Question: Business starts from Monday and ends on Sunday as a complete week. So I need to group by week in SSRS. How can I do this?
I am attaching the screenshot of my requirement.

Any help will be greatly appreciated.
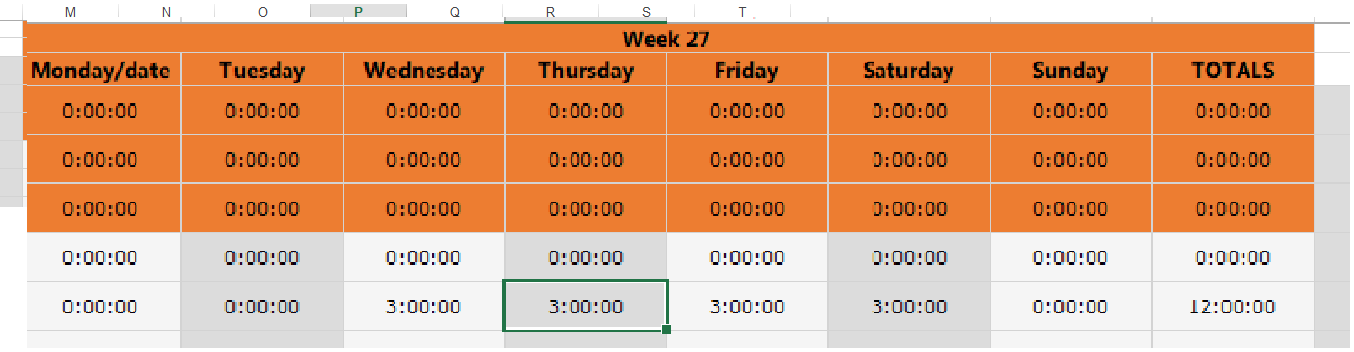
Answer: User 'SET DATEFIRST 1;'
'DATEFIRST' will set the first day of the week according to value given. 1 is for 'Monday', 2 'TUESDAY' and so on.
It will always have a fixed value for days. Like 1 will always be Monday and 7 will always be Sunday.
'SELECT @@DATEFIRST' will give the Week start day. By default it will be 7 i.e. Sunday. So if you run 'SET DATEFIRST 1' then 'SELECT @@DATEFIRST' will return 1.
You may have to put 'SET DATEFIRST 1' inside Stored Procedure along with your query.